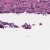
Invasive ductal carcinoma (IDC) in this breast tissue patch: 0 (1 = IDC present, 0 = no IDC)